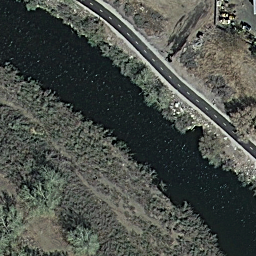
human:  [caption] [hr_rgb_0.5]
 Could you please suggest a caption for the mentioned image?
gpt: Green plants flourish on one bank of a river with a road on the other side .

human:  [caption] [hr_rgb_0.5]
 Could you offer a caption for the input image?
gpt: Lots of green plants flourish on one bank of a river with a road on the other side .

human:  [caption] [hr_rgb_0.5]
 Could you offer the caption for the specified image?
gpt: A river with a road on one bank and plants on the other side .

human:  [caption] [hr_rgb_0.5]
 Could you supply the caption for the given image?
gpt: It is a river with black water and a road on one bank of the river .

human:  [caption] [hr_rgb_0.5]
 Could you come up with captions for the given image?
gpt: A river with black water go through the area with some plants on one bank and a road on the other side .